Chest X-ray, PA view. Patient: 55 years old, sex F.
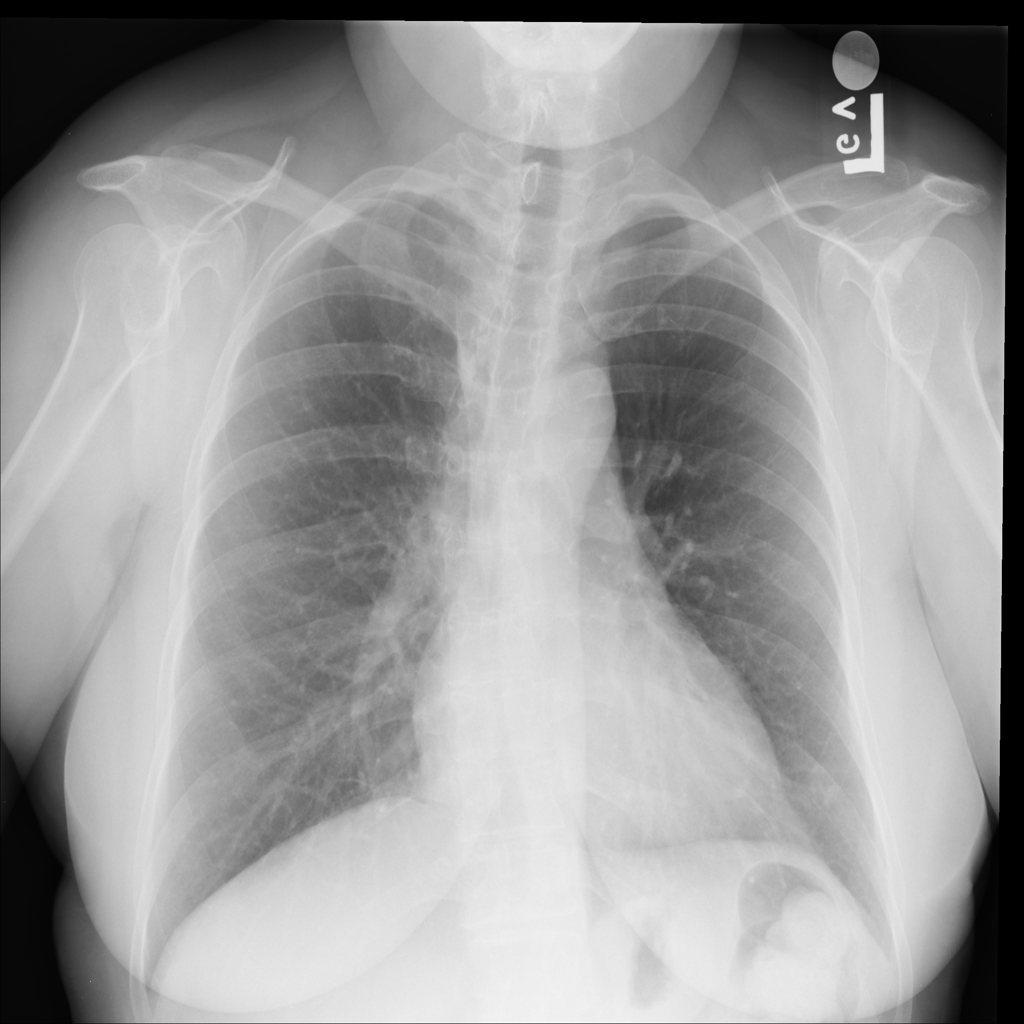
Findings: No Finding